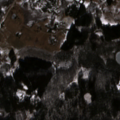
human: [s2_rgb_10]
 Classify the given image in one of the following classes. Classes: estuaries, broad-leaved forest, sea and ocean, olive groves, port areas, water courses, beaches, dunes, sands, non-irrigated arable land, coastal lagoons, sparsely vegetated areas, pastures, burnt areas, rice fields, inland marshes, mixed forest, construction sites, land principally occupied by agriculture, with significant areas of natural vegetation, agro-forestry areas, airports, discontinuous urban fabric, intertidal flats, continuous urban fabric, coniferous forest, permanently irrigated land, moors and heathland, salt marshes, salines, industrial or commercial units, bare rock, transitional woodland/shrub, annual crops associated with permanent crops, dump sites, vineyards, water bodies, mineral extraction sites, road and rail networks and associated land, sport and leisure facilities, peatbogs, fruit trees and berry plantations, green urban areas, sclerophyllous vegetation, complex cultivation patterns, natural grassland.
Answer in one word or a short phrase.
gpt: pastures, land principally occupied by agriculture, with significant areas of natural vegetation, broad-leaved forest, mixed forest, inland marshes